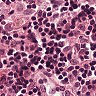
Metastatic tissue present: no